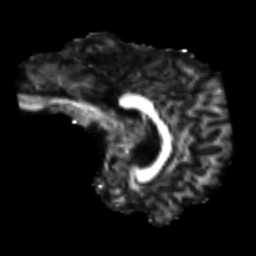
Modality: FA
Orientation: sagittal
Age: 28
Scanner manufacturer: siemens
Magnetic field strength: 3 T
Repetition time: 4.52 s
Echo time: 0.084 s